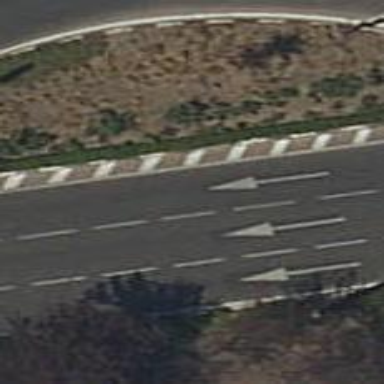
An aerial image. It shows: Kerb barrier surrounding grassy area.